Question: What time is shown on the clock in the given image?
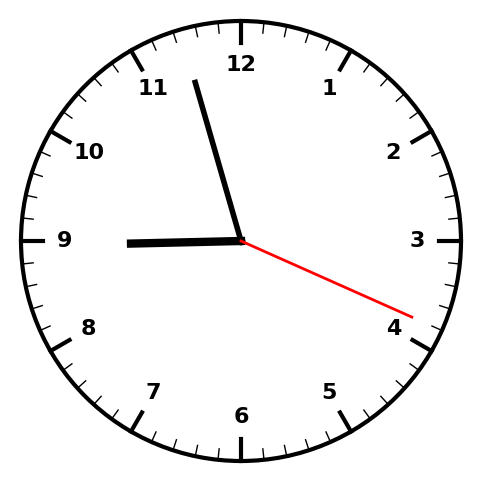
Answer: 08:57:19